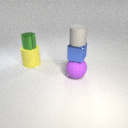
large purple rubber sphere below small blue metal cube